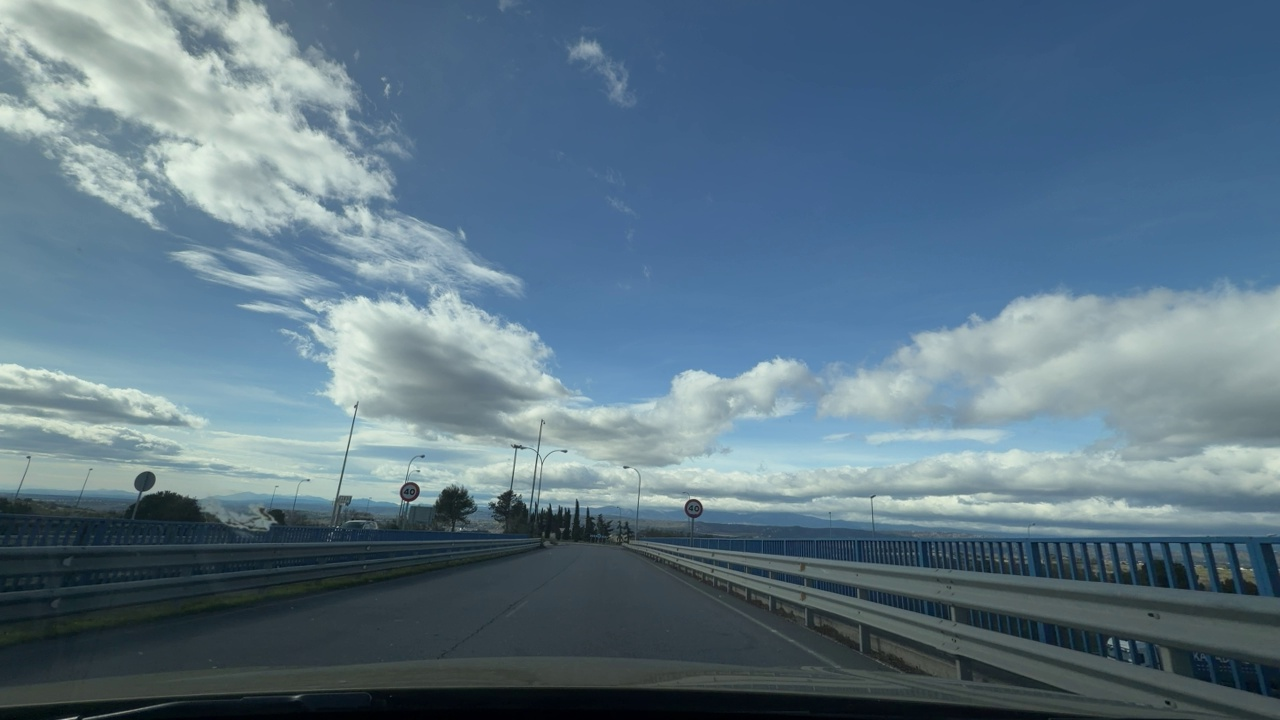
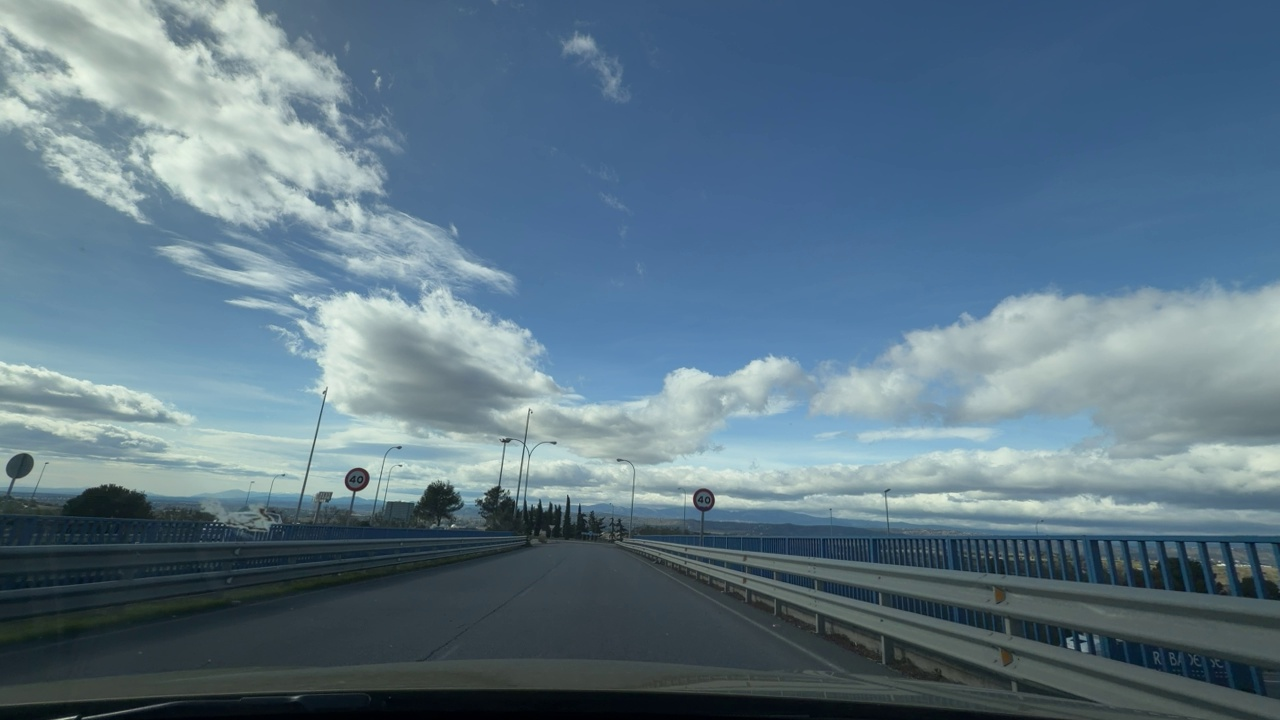
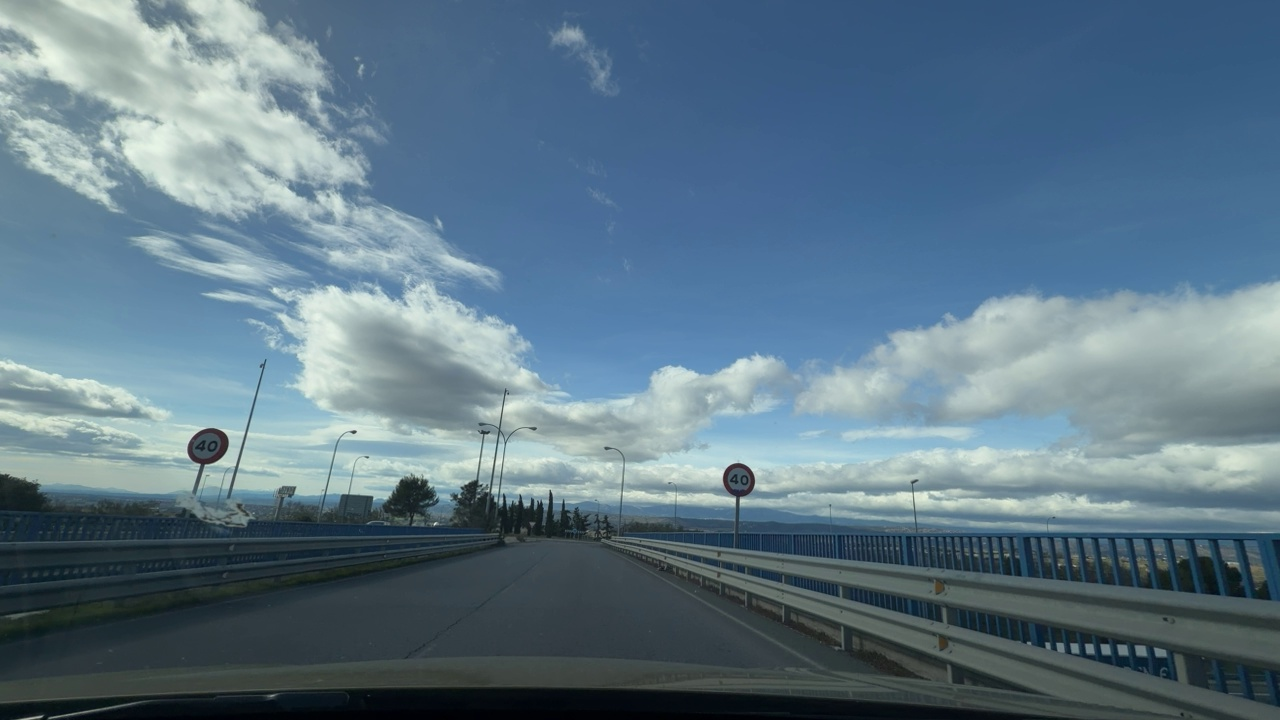
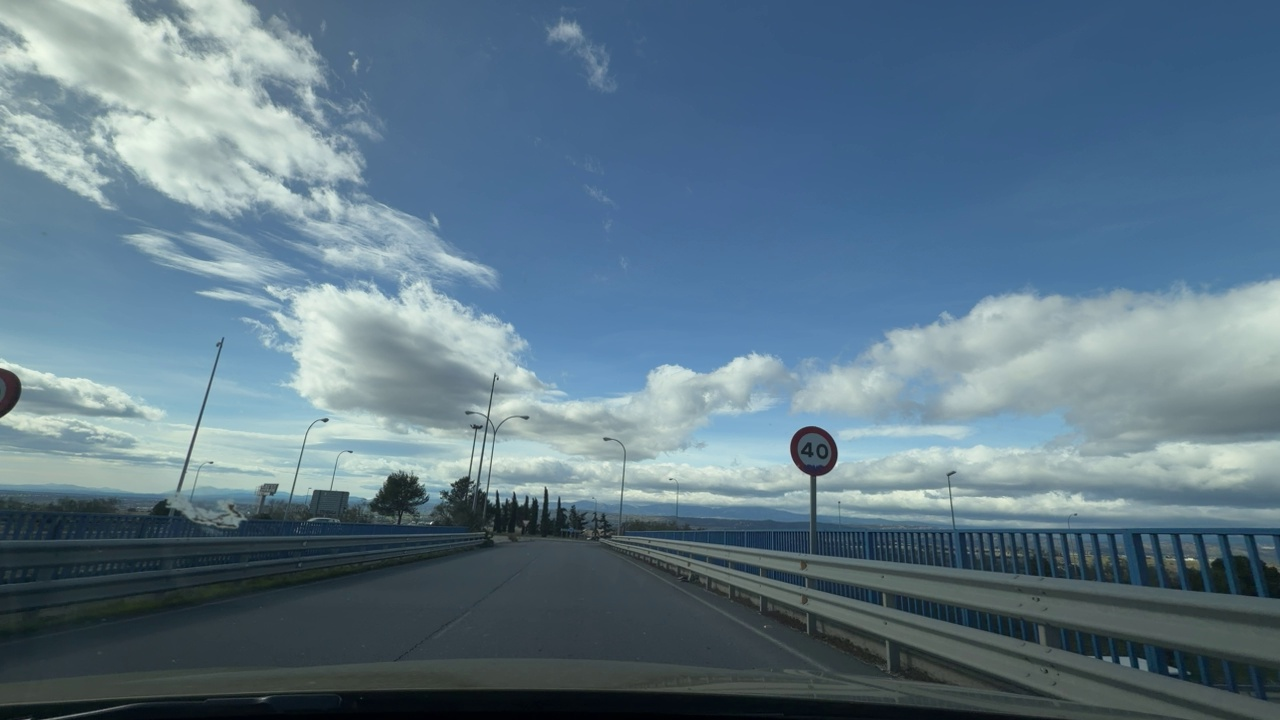
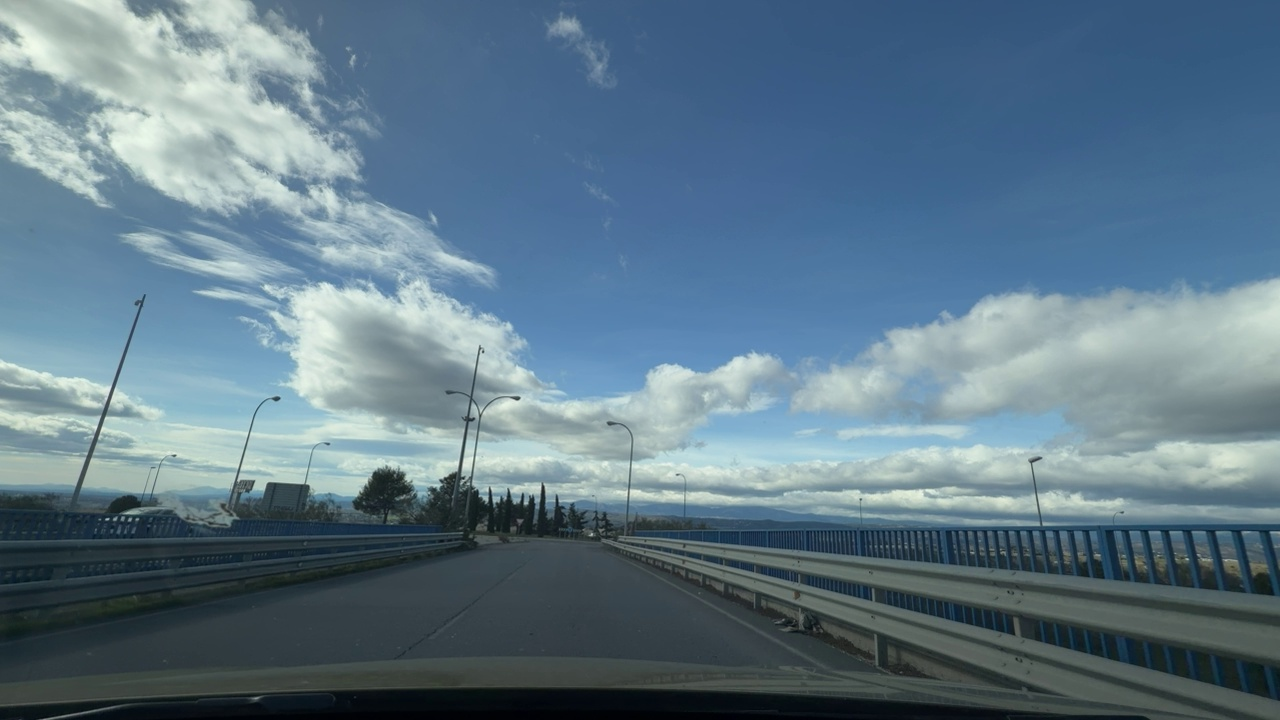
Situation: Speed limit adaptation
Question: Are multiple speed limit signs with different values visible?
Answer: No
Reasoning: No speed limit signs with different values appear sequentially

Situation: Speed limit adaptation
Question: Is there a speed limit sign regulating the ego lane?
Answer: Yes
Reasoning: There are signs on the left and right side regulating the speed limit of the road

Situation: Speed limit adaptation
Question: What speed value is displayed on the visible speed limit sign?
Answer: 40
Reasoning: The value displayed in the signs is 40, so the limit is 40km/h

Situation: Speed limit adaptation
Question: Is the ego vehicle traveling on a highway?
Answer: Yes
Reasoning: highway-style signage is visible ahead, indicating a highway environment

Situation: Speed limit adaptation
Question: Is the ego vehicle entering or exiting a highway?
Answer: No
Reasoning: No clear signs of entering or exiting a highway is visible ahead

Situation: Speed limit adaptation
Question: Are speed bumps, crosswalks, or construction-related obstacles present in the ego lane?
Answer: No
Reasoning: No obstacles are ahead of the road, the path is clear